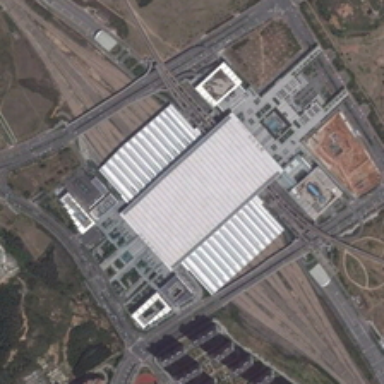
There are several highways near the railway station .